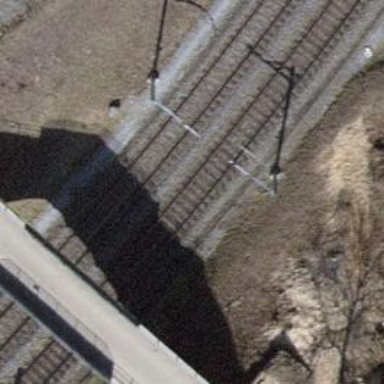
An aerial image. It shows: Railway milestone.